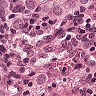
Metastatic tissue present: yes